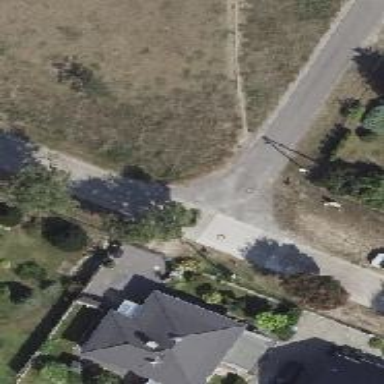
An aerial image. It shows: Residential road paved with concrete.